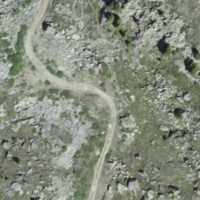
EUNIS habitat code: 26
Species observed at this site:
Oenanthe oenanthe
Turdus philomelos
Phoenicurus ochruros
Regulus regulus
Nucifraga caryocatactes
Corvus corax
Periparus ater